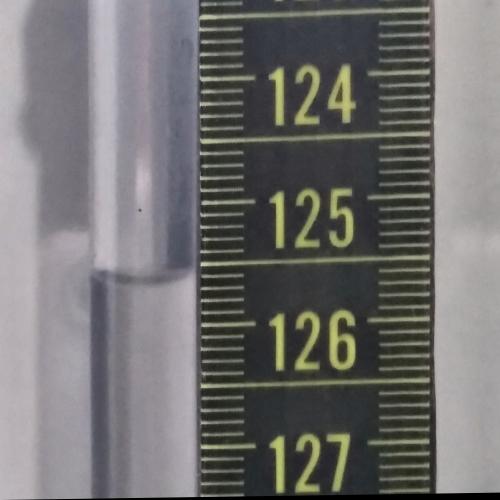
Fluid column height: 125.6 cm